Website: apple
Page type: cart
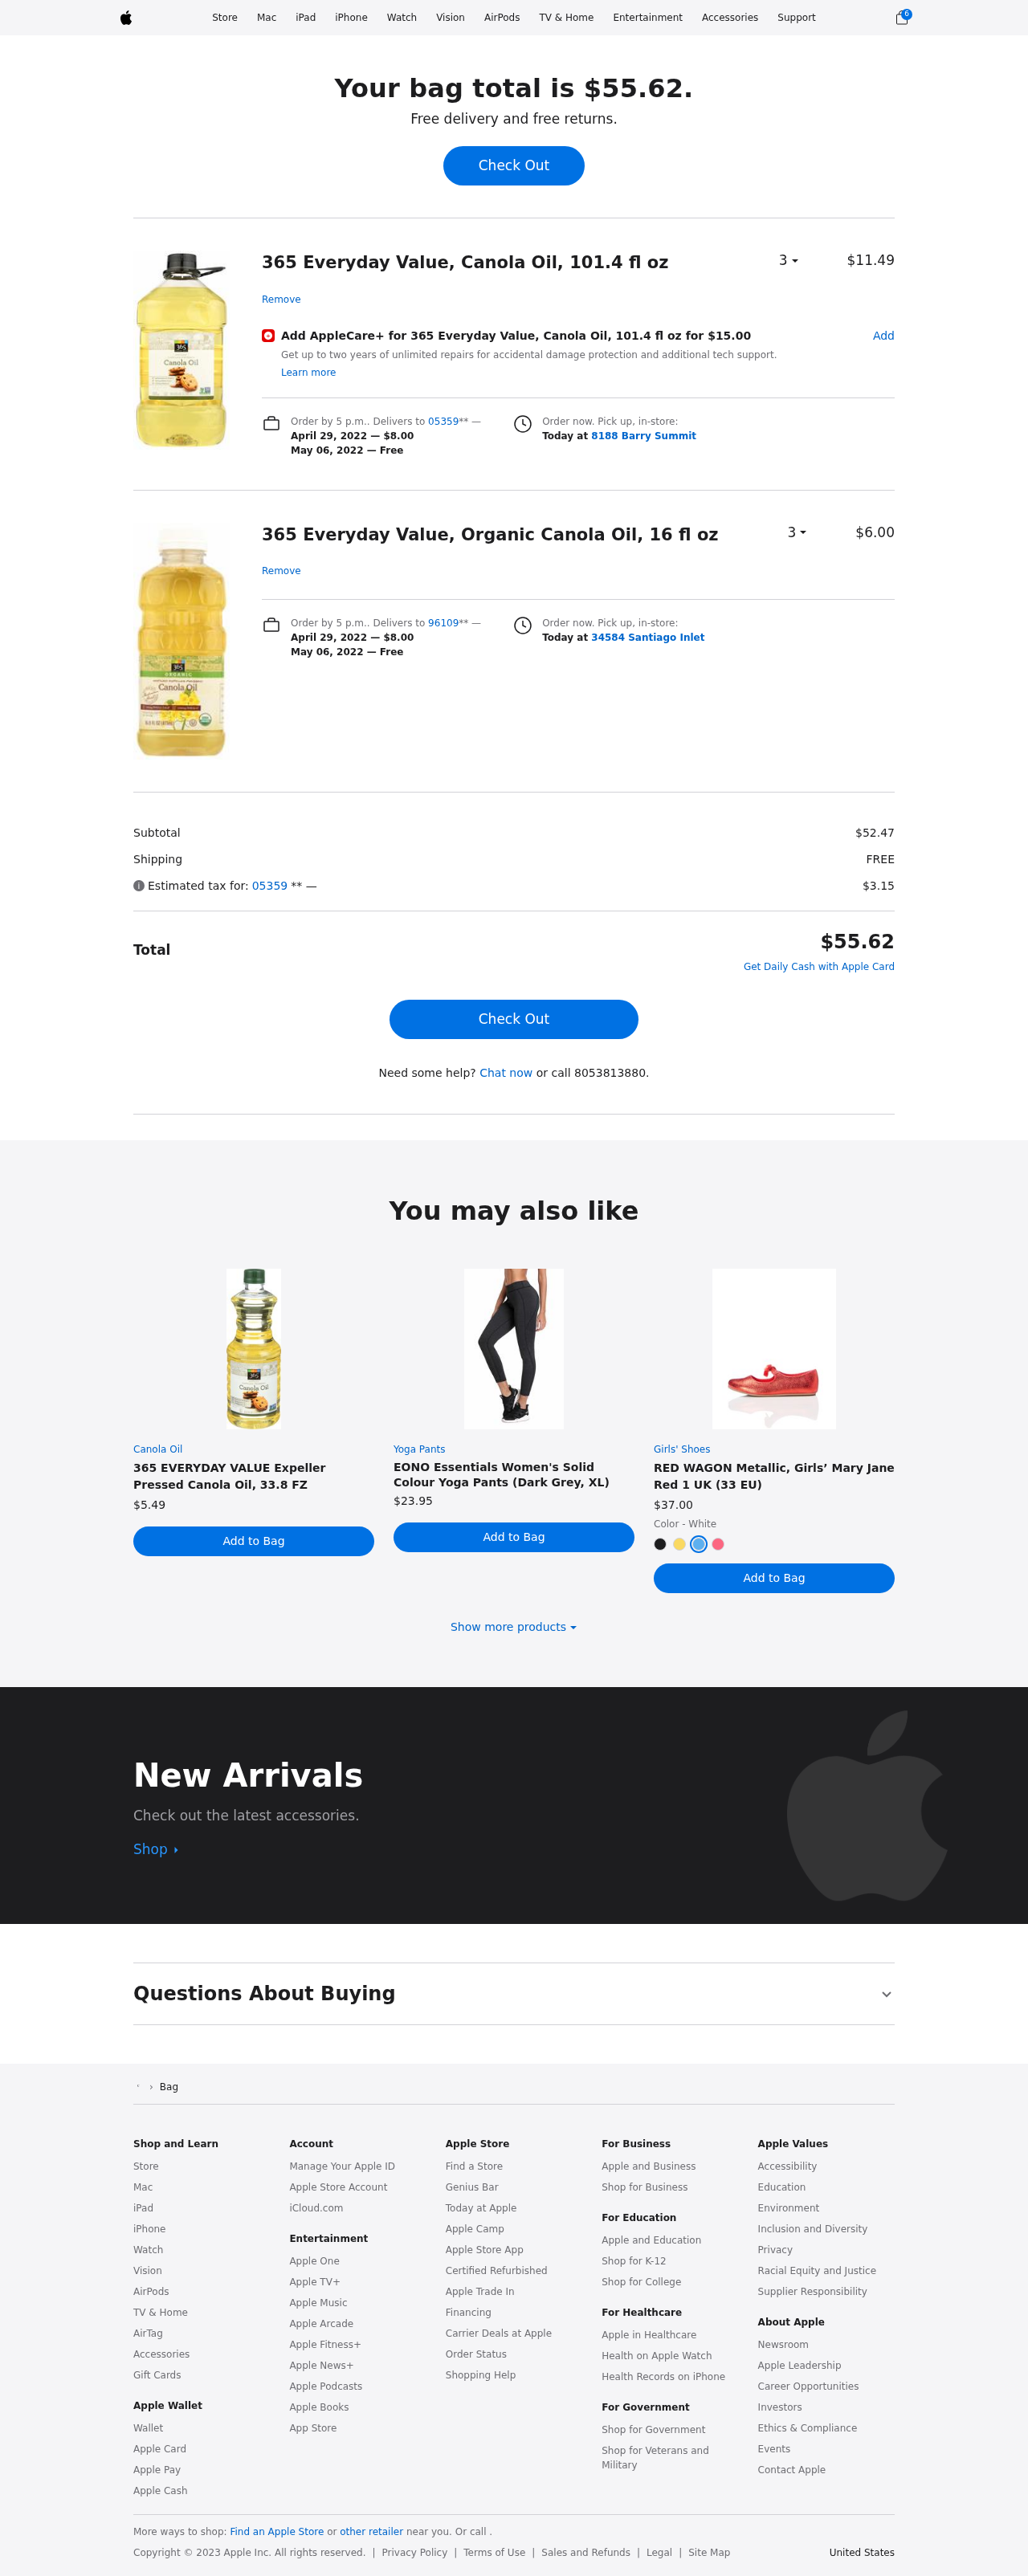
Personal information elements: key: PII_LOCATION1_STREET
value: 8188 Barry Summit
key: PII_LOCATION2_STREET
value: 34584 Santiago Inlet
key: PII_PHONE
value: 8053813880
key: PII_POSTCODE
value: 05359
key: PII_POSTCODE2
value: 96109
Product elements: key: PRODUCT1_NAME
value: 365 Everyday Value, Canola Oil, 101.4 fl oz
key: PRODUCT1_PRICE
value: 11.49
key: PRODUCT1_QUANTITY
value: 3
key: PRODUCT2_NAME
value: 365 Everyday Value, Organic Canola Oil, 16 fl oz
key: PRODUCT2_PRICE
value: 6
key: PRODUCT2_QUANTITY
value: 3
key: PRODUCT3_ITEM_CATEGORY
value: Canola Oil
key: PRODUCT3_NAME
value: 365 EVERYDAY VALUE Expeller Pressed Canola Oil, 33.8 FZ
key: PRODUCT3_PRICE
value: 5.49
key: PRODUCT4_ITEM_CATEGORY
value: Yoga Pants
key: PRODUCT4_NAME
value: EONO Essentials Women's Solid Colour Yoga Pants (Dark Grey, XL)
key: PRODUCT4_PRICE
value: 23.95
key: PRODUCT5_ITEM_CATEGORY
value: Girls' Shoes
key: PRODUCT5_NAME
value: RED WAGON Metallic, Girls’ Mary Jane Red 1 UK (33 EU)
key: PRODUCT5_PRICE
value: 37
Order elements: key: ORDER_NUM_ITEMS
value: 6
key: ORDER_TOTAL
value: $55.62
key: ORDER_SHIPPING_DATE
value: April 29, 2022
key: ORDER_SHIPPING_COST
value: $8.00
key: ORDER_DELIVERY_DATE
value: May 06, 2022
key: ORDER_SHIPPING_DATE2
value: April 29, 2022
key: ORDER_SHIPPING_COST2
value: $8.00
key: ORDER_DELIVERY_DATE2
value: May 06, 2022
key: ORDER_SUBTOTAL
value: $52.47
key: ORDER_SHIPPING_COST_SUMMARY
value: FREE
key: ORDER_TAX
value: $3.15
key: ORDER_TOTAL2
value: $55.62
Other elements: key: APPLECARE_PRICE
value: $15.00